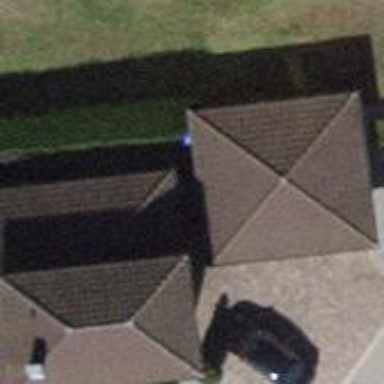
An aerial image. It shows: Garage.